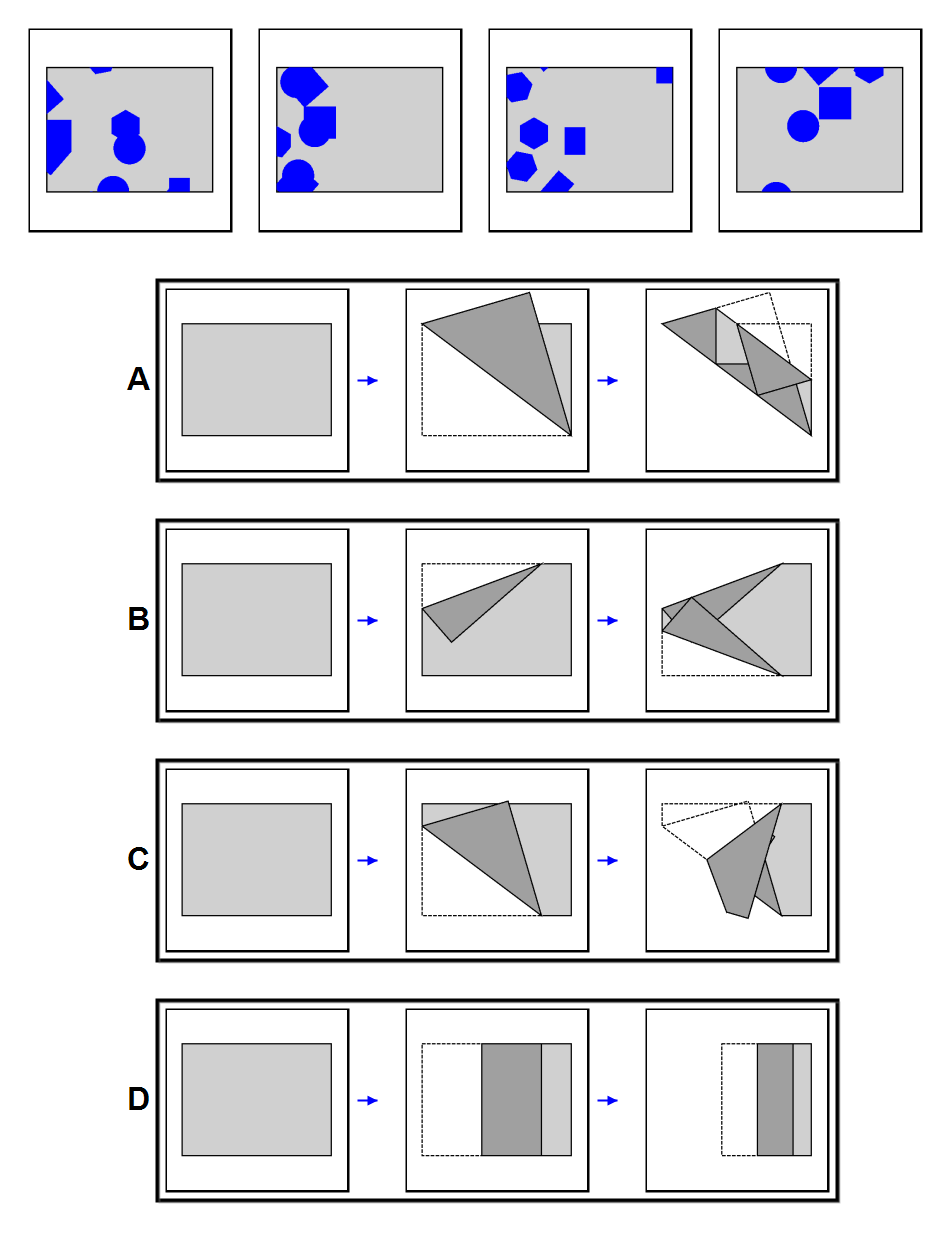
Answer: B